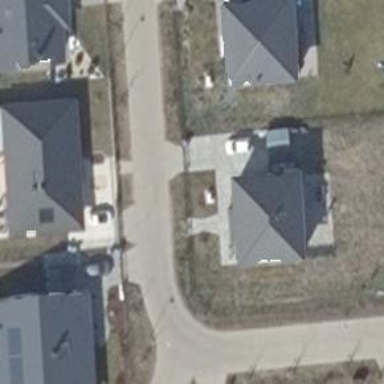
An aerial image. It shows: Residential road.